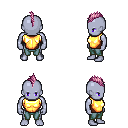
a pixel art fantasy rpg character, male body template, dark elf, purple skin, gold chest armor, teal pants, pink mohawk hairstyle, four views (front, back, left, right), 2x2 character sprite sheet, small pixel art, hard edges, no anti-aliasing